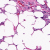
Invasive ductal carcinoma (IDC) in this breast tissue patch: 0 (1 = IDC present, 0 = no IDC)